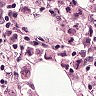
Metastatic tissue present: yes